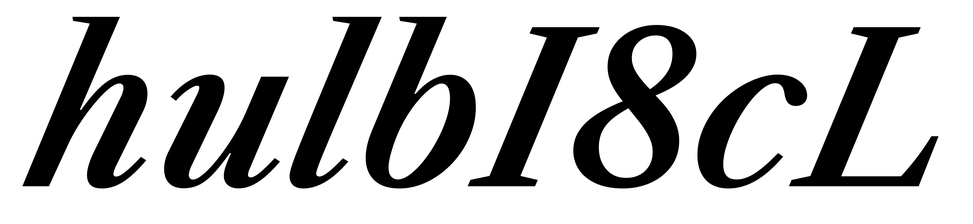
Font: LibreCaslonText-Italic_SemiBold_Italic